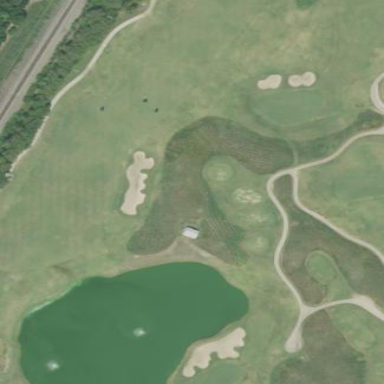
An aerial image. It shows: Rough area in golf course.